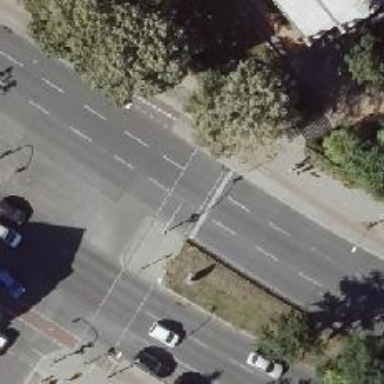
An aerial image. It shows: Asphalt footway with crossing equipped with traffic signals.